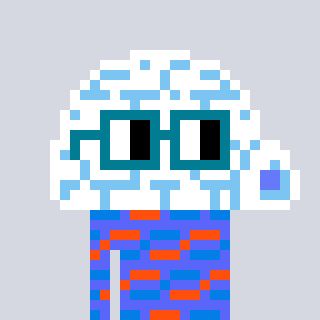
a pixel art character with square dark green glasses, a igloo-shaped head and a purple-colored body on a cool background